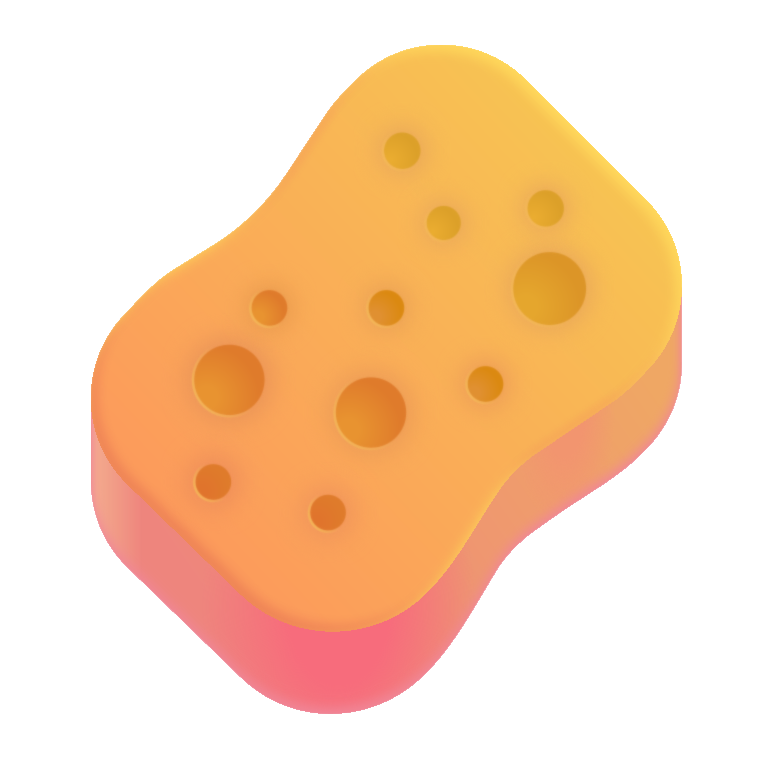
sponge color